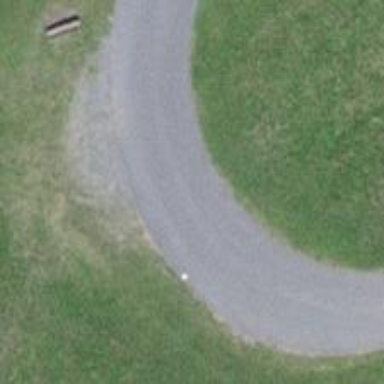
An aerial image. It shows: Passing place on the road.